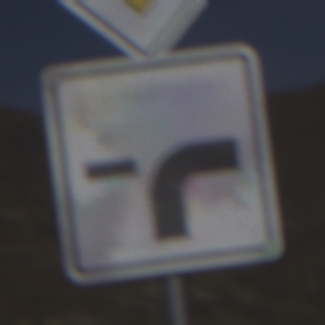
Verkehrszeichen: VerlaufVorfahrtsstrasse9
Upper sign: Vorfahrtsstrasse
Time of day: Midday
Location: Outdoor (Nature)
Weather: Clear
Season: NotSpecified
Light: Natural